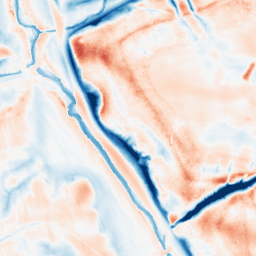
Category: trend_removal
Decomposition family: local_polynomial
Decomposition parameters: window_size: 31
degree: 1
Upsampling method: quartic
Upsampling parameters: scale: 8
Upsampling scale: 8